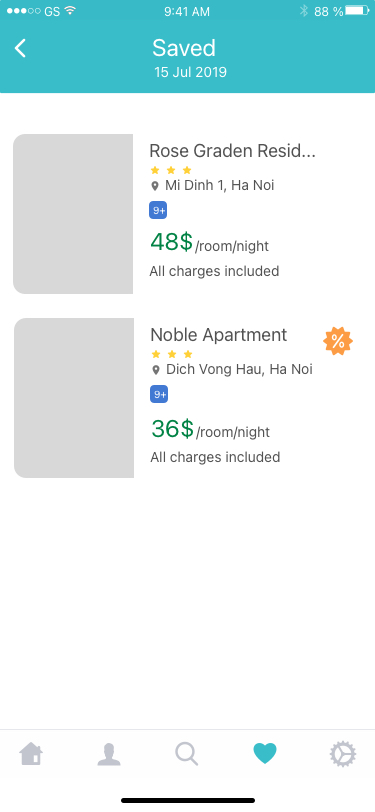
Text in this UI design:
88 %
9:41 AM
GS
Saved
15 Jul 2019
48$
/room/night
Rose Graden Resid...
9+
Mi Dinh 1, Ha Noi
All charges included
36$
/room/night
Noble Apartment
9+
Dich Vong Hau, Ha Noi
All charges included